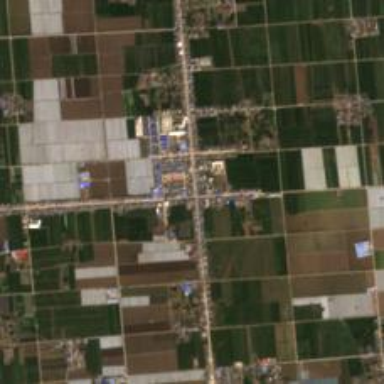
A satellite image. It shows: Ethnic township within town.